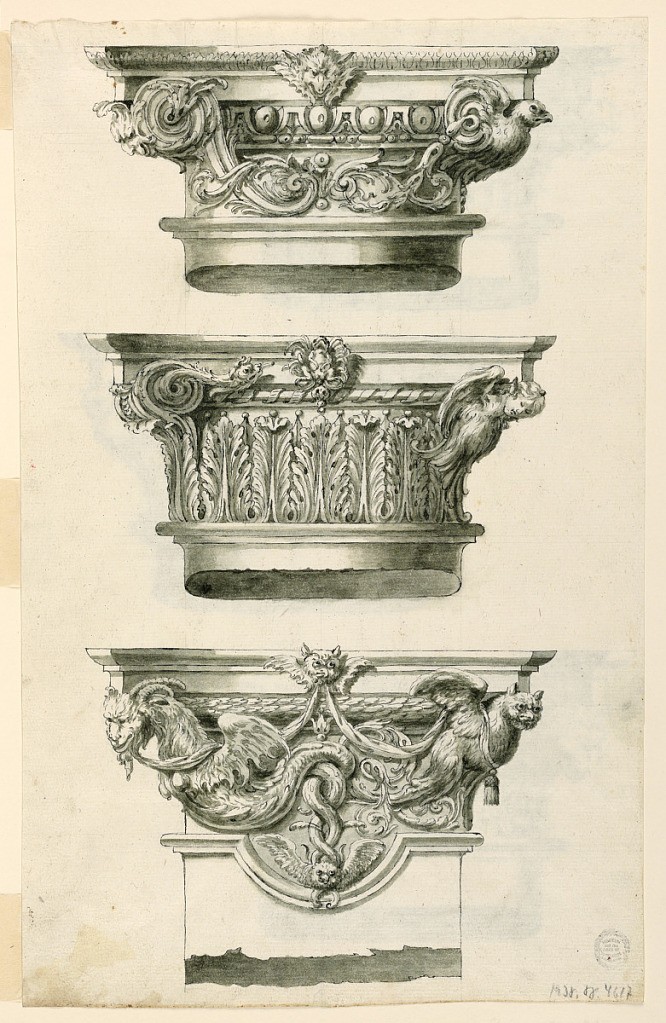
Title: Six capitals of columns, one of a pillar, with alternative suggestions
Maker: Filippo Marchionni, Italian, 1732–1805
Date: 1780–1800
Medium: Pen and black ink, brush and gray watercolor, graphite on off-white laid paper
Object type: Drawing
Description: Three on each side in three rows: 1) in the center of the abacus the head of a wolf with wings of a bat. 2) At left, a volute, with a leaf mask; at right, half figure of a bird. In the center of the cornice a frog between leaves. At left a volute with a fantastic snake attacking the frog. At right, the half figure of a bird with a girl's head. Row of upright leaves. 3) the pillar capital; in the center of the abacus is a bird's head with wings supporting drapery festoons the opposite ends of which are supported at left by a winged dragon with a goat's head and at right by an owl. The pillar is broken. 4) instead of the volutes at left, a rinceau with a lion's head, and at right with a fish with a dog's head. Both support a festoon hanging in front of flutes. 1-4: dark olive. 4) with half figures of owls at the corners and a woman's mask in the center. 6) with a lion's mask in the center of the abacus, a ram's head at left, a girl's head at right. In the center a dog's head between crossed palm branches. 5 and 6 are brown, last two are in brown wash.